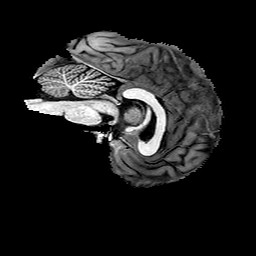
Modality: T1w
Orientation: sagittal
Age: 27
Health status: healthy
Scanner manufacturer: philips
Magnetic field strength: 3 T
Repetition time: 0.007798 s
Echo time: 0.003589 s